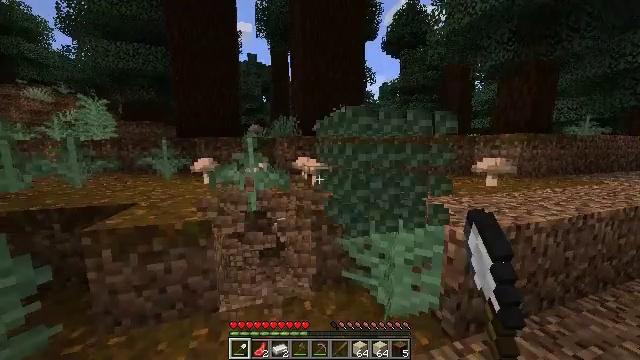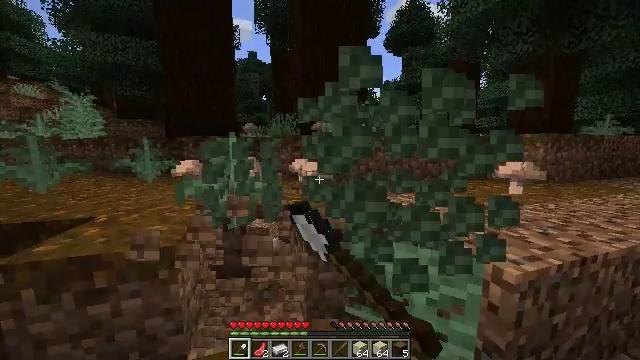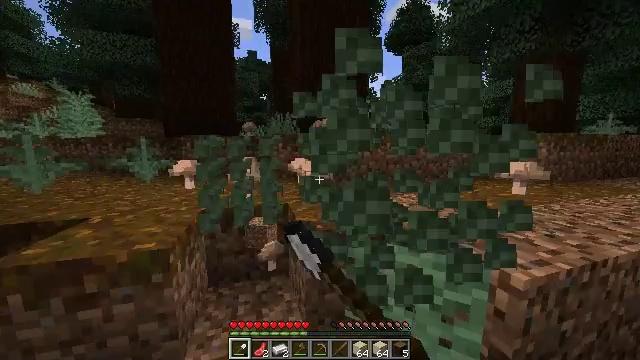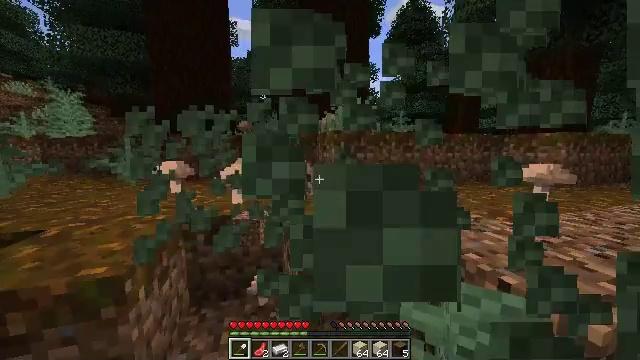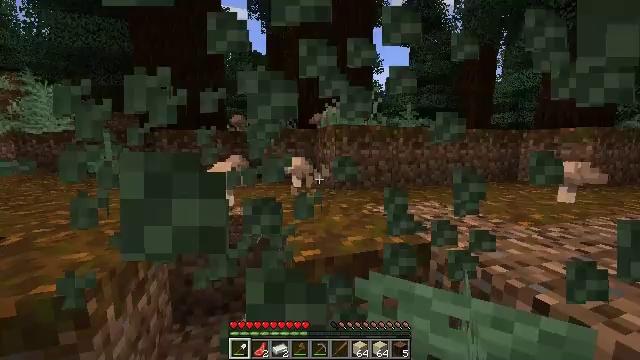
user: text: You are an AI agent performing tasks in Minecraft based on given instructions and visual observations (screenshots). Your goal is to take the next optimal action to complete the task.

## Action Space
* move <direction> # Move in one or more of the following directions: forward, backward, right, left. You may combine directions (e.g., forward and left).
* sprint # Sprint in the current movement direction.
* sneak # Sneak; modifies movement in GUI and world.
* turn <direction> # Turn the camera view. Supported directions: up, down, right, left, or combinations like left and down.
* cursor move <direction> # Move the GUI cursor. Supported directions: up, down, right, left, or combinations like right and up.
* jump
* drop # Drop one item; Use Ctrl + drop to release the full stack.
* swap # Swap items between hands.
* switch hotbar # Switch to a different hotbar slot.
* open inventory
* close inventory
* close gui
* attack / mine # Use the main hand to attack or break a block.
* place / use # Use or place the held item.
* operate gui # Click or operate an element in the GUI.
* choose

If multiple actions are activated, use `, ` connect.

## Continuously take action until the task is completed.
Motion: motion action
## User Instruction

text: Attack the large fern to gather it.
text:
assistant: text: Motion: move forward, attack / mine
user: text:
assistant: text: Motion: move forward
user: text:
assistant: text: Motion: attack / mine
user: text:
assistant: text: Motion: attack / mine
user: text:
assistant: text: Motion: attack / mine